Question:
I want make live tile like picture.How can i do this ?
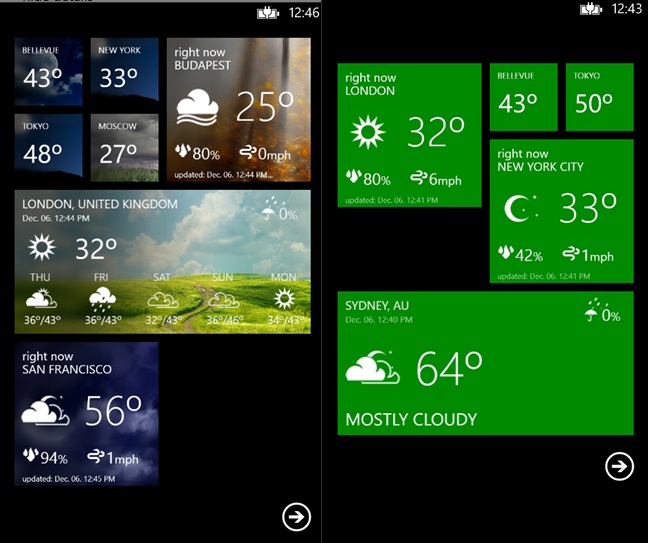
Answer: A good starting guide is available <URL> and then returned to the phone through a pre-defined channel.